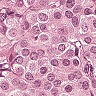
Metastatic tissue present: yes